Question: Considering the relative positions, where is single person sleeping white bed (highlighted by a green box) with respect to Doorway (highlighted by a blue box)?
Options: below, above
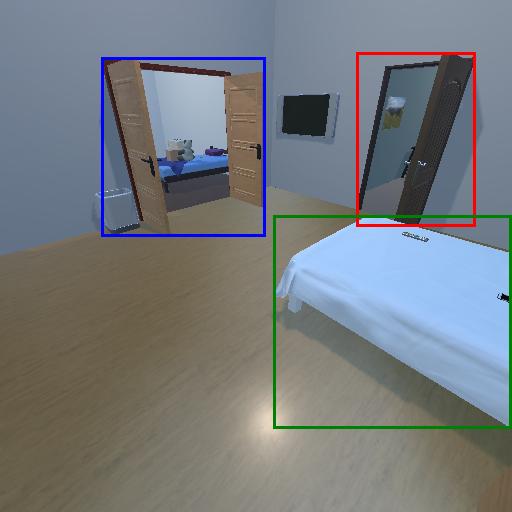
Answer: below